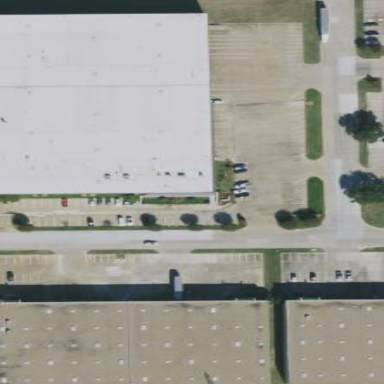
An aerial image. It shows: Warehouse building.